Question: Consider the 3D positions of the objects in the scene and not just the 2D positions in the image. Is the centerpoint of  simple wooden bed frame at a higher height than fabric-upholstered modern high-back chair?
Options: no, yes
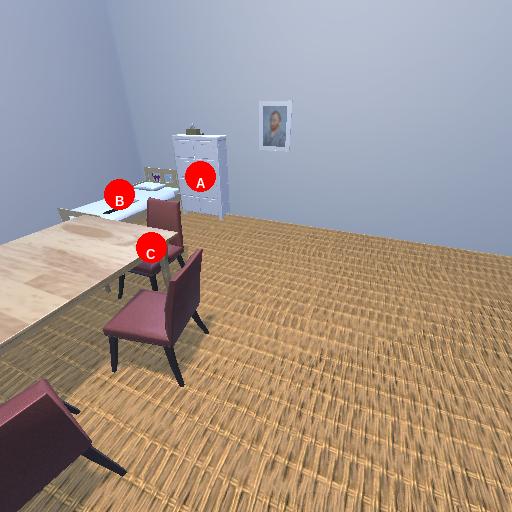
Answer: no